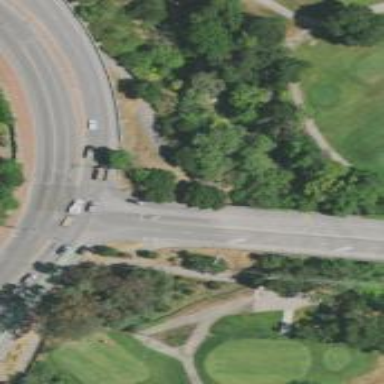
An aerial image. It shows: Cycleway.